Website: apple
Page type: customer-info-address
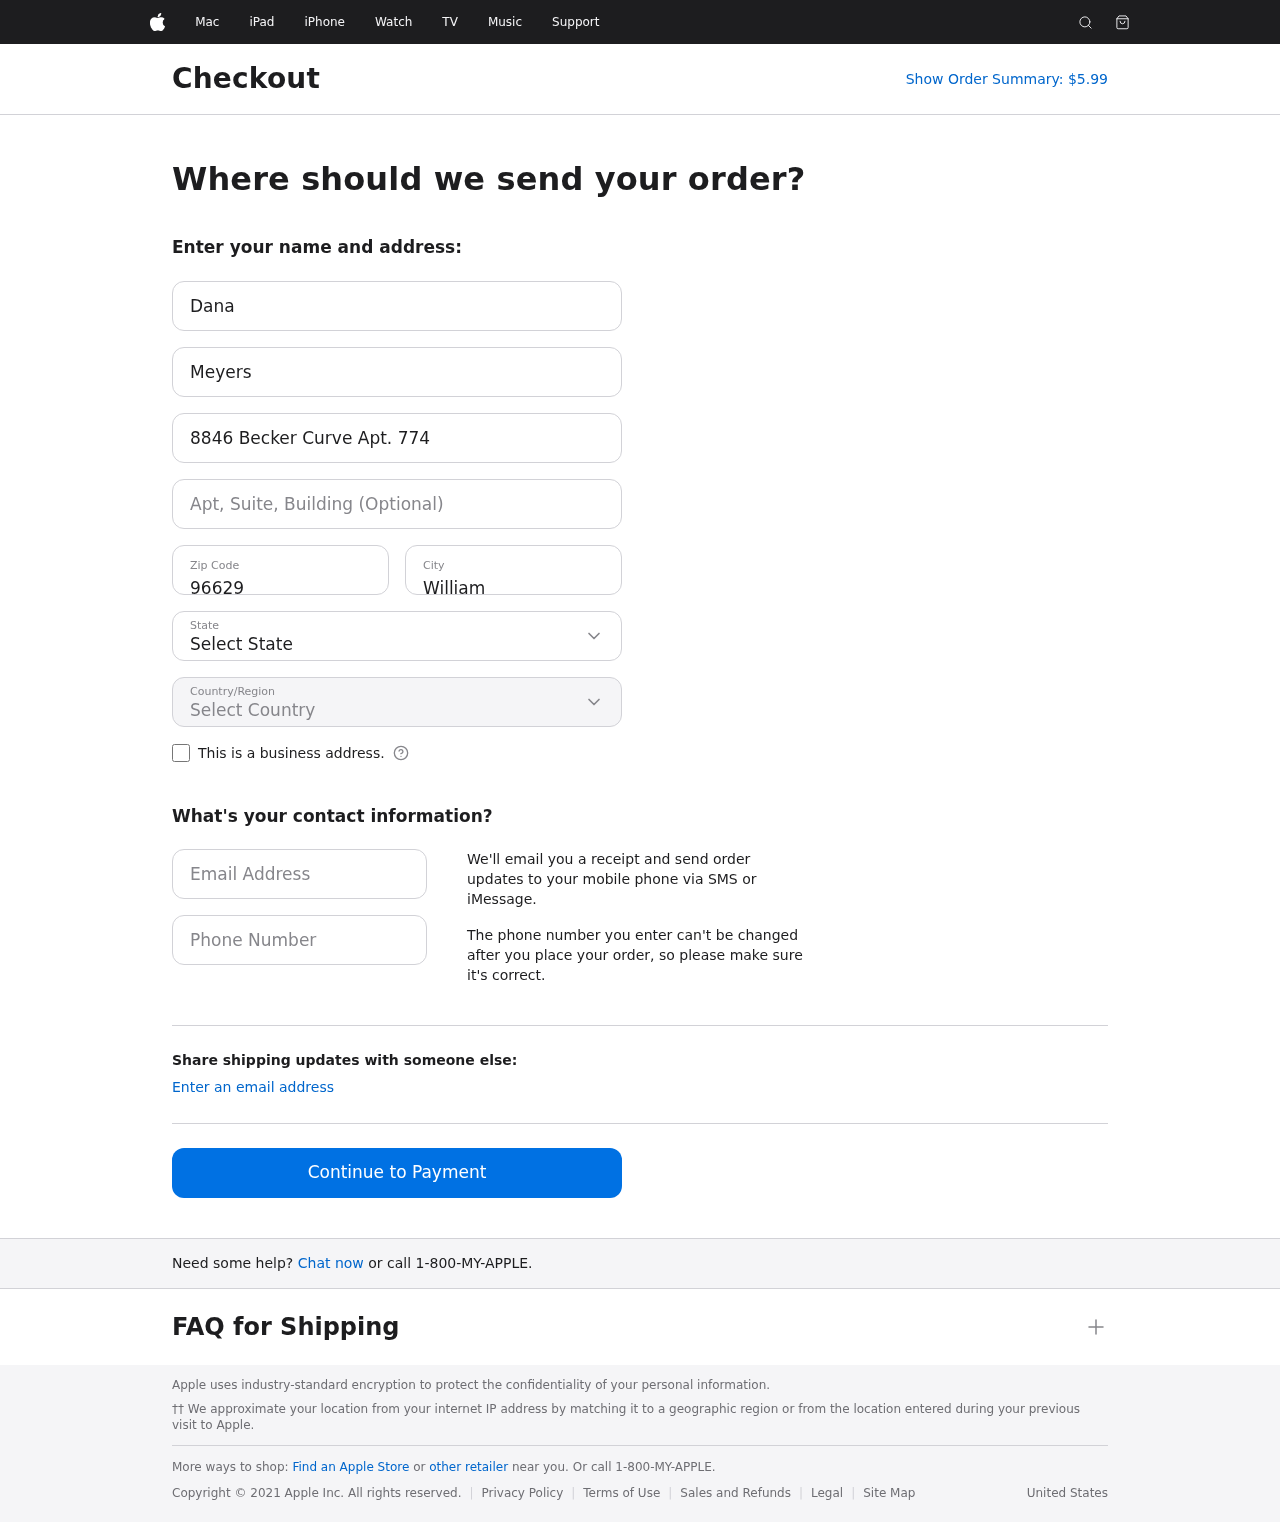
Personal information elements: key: PII_CITY
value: Williamfort
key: PII_COUNTRY
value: United States
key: PII_EMAIL
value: dana.meyers@yahoo.com
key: PII_FIRSTNAME
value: Dana
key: PII_LASTNAME
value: Meyers
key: PII_PHONE
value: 4977227420
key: PII_POSTCODE
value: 96629
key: PII_STATE
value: Florida
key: PII_STREET
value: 8846 Becker Curve Apt. 774
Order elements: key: ORDER_TOTAL
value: Show Order Summary: $5.99